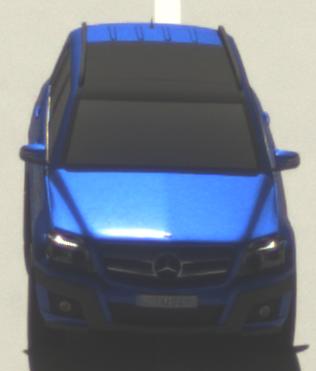
Make: Mercedes-Benz
Model: GLK 280
Detailed model: GLK-Class (204)
Model produced from: 2008/10
Model produced until: 2009/04
Doors: 5
Color: blue
Road condition: dry road
Daytime: midday
Contrast: high contrast